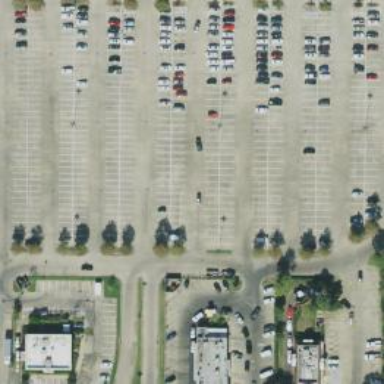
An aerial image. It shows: Parking space.